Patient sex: M
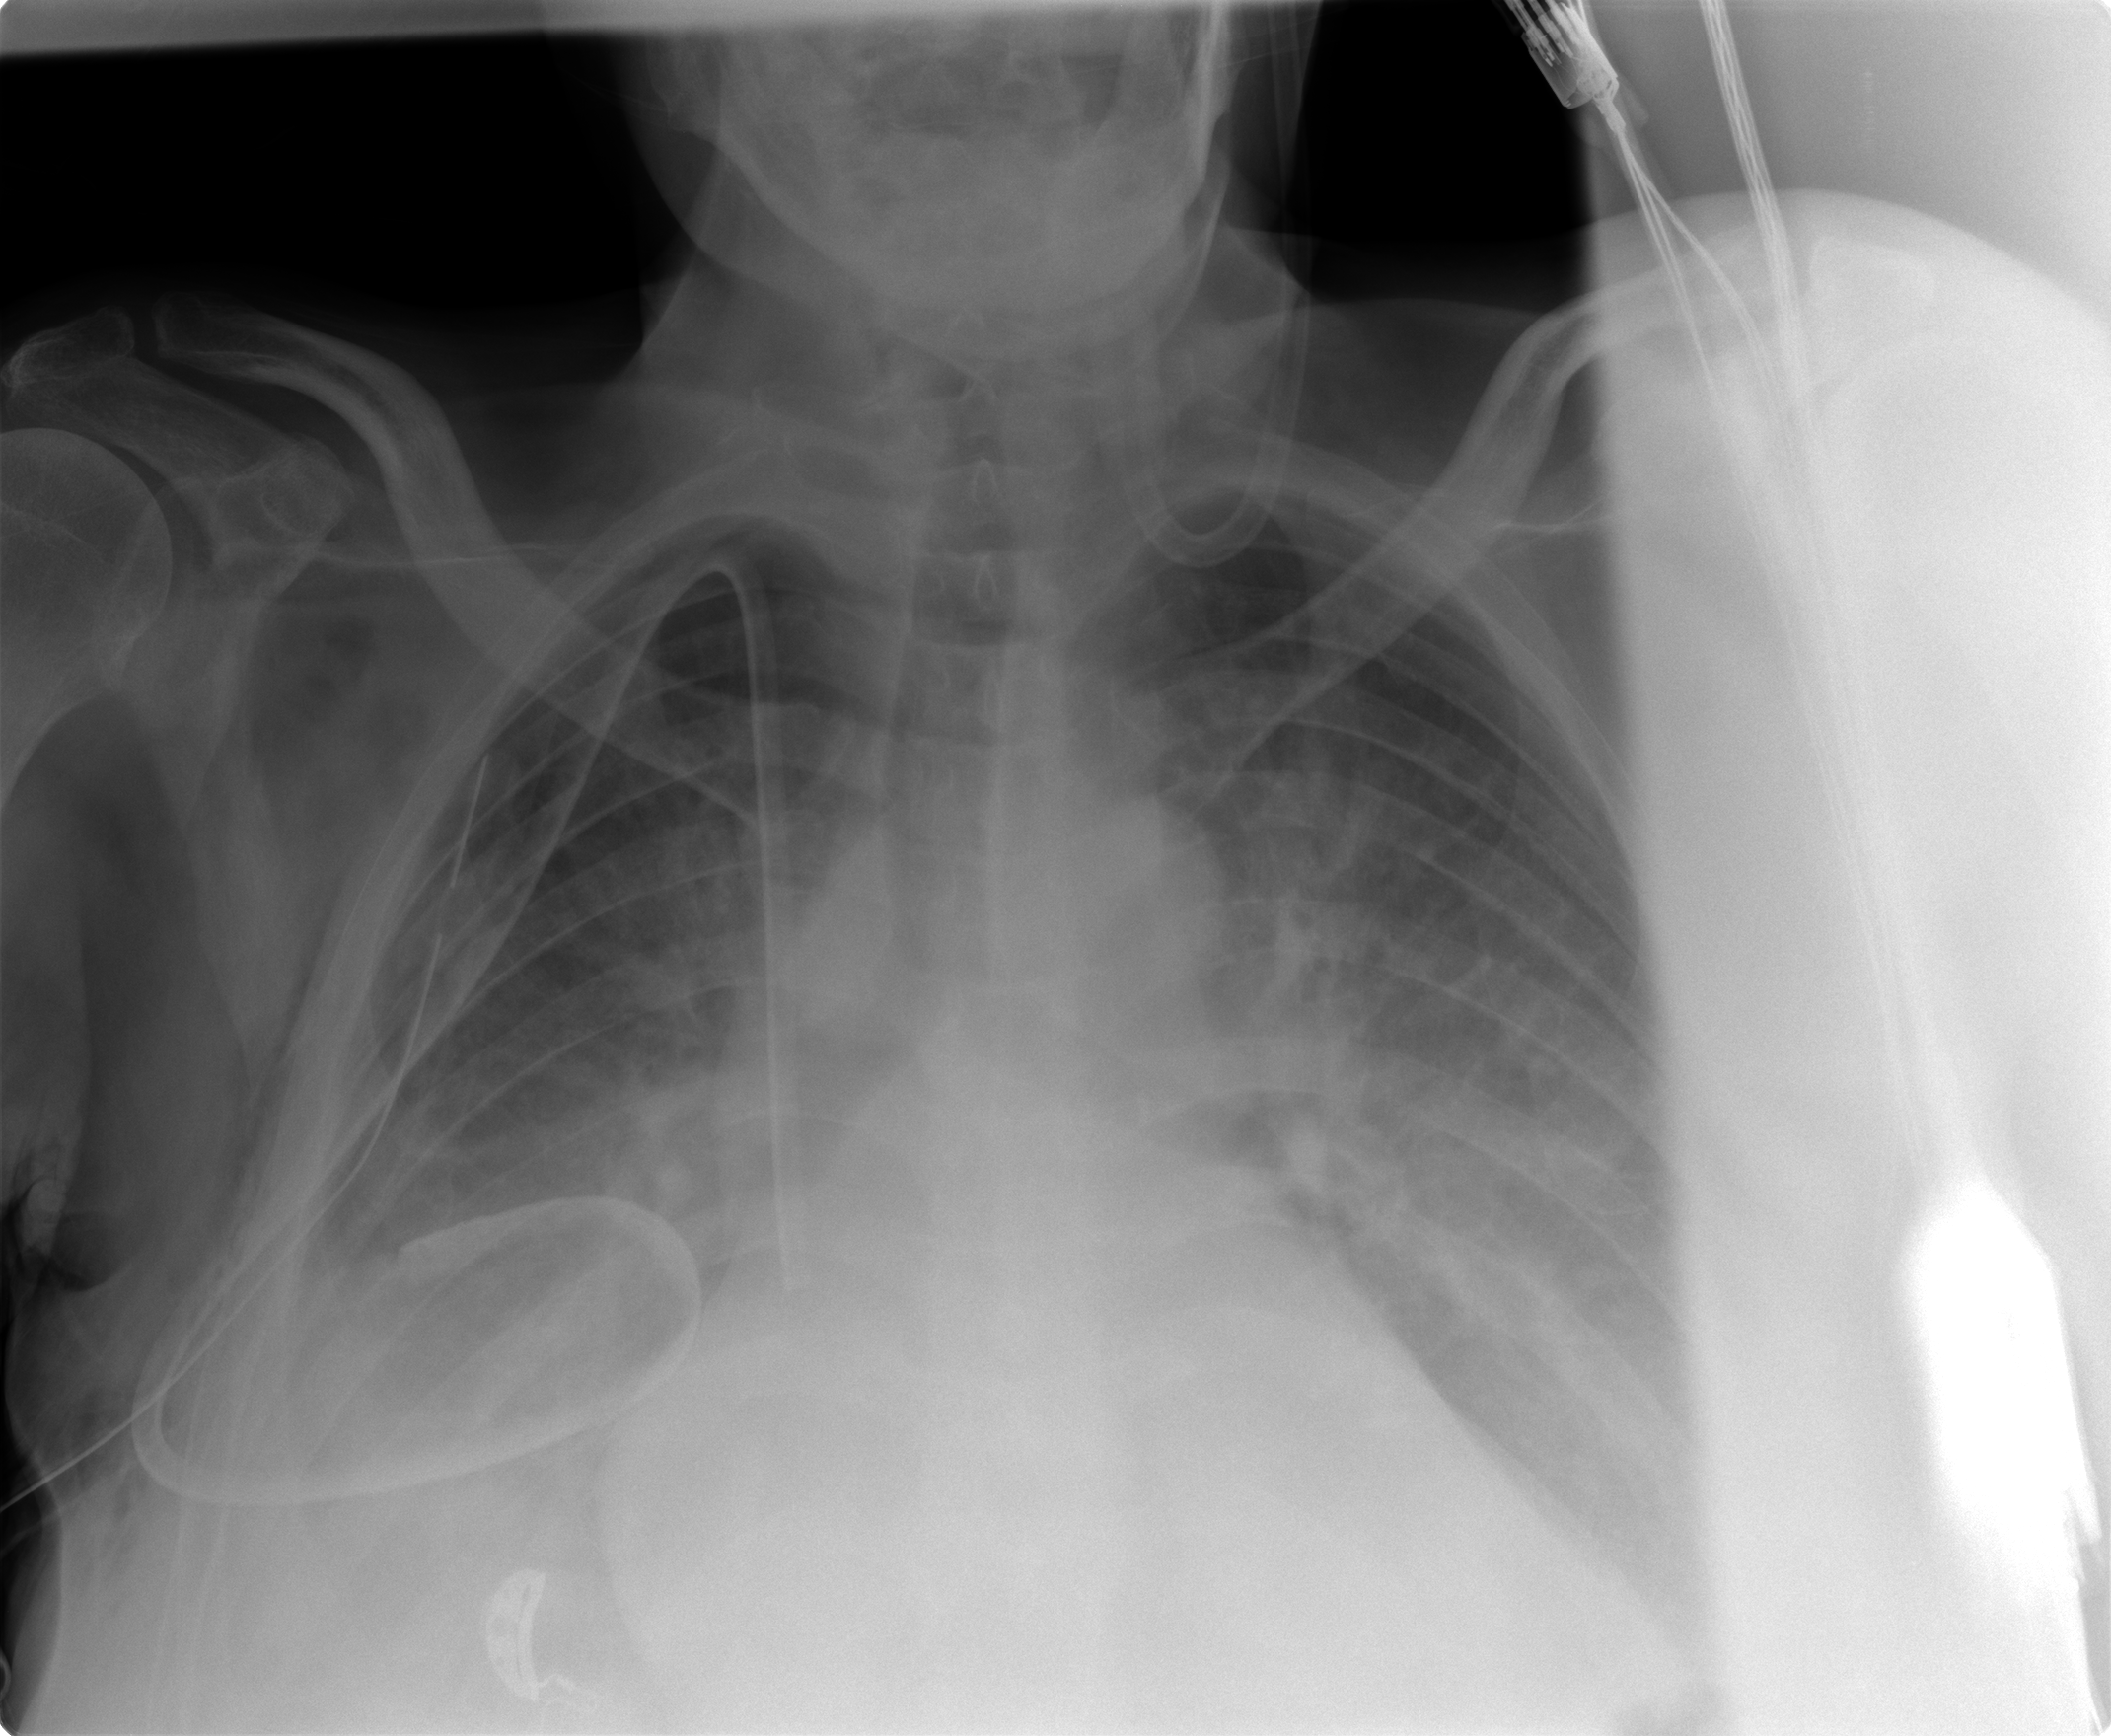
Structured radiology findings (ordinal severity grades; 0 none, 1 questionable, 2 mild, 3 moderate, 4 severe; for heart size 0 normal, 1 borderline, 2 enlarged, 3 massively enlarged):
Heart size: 2
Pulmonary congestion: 3
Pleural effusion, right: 3
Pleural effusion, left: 2
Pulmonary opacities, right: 0
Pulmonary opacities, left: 0
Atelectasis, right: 3
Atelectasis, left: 3